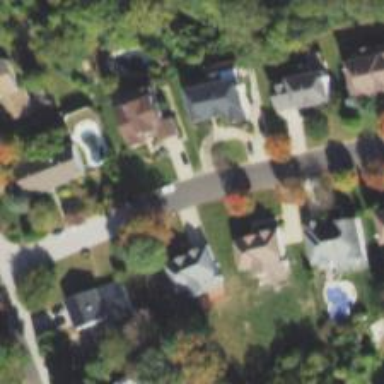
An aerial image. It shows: Residential road.